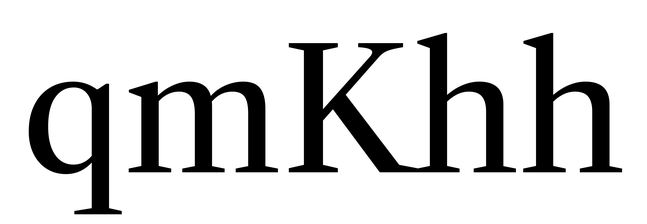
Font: LibreCaslonText_Regular